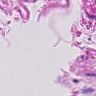
Metastatic tissue present: no